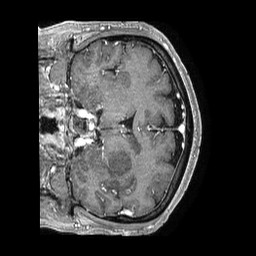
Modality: T1w
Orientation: coronal
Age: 57
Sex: male
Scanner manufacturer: philips
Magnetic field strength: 1.5 T
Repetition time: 0.00765 s
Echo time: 0.003483 s